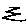
Label: zigzag